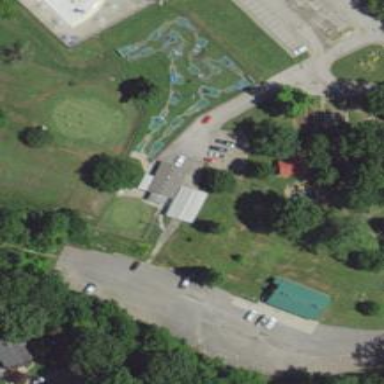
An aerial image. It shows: Miniature golf leisure land.